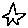
Label: star